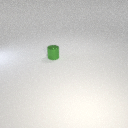
small green metal cylinder